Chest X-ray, AP view. Patient: 24 years old, sex M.
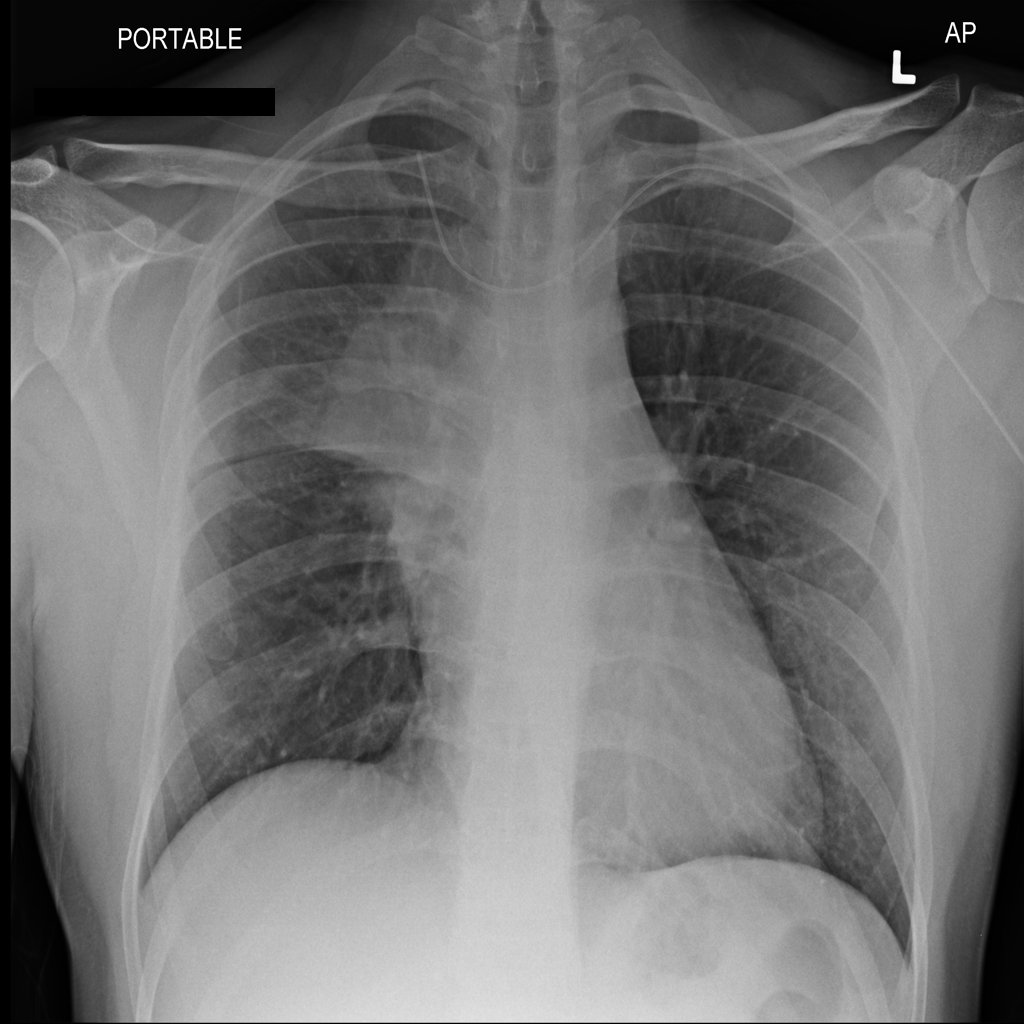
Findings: Atelectasis, Mass